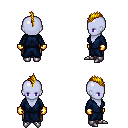
a pixel art fantasy rpg character, female body template, dark elf, purple skin, blue robe, robe skirt, blonde mohawk hairstyle, gold gloves, metal boots, four views (front, back, left, right), 2x2 character sprite sheet, small pixel art, hard edges, no anti-aliasing